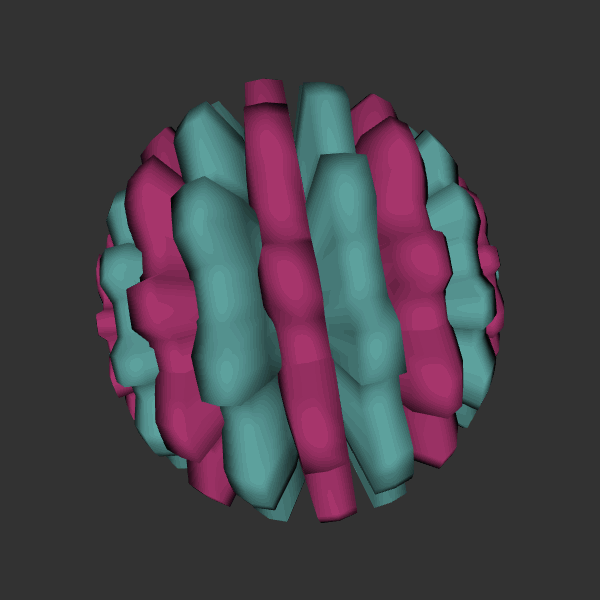
Background: dark